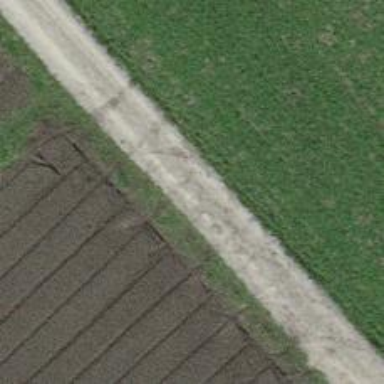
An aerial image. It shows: Track with compacted grade 2 surface.